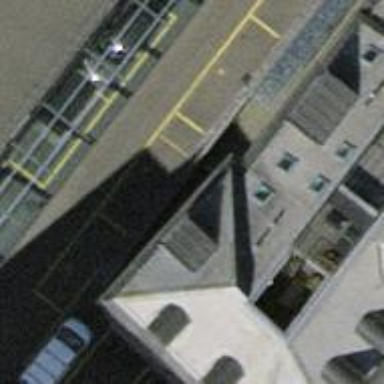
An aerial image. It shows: Parking lane.